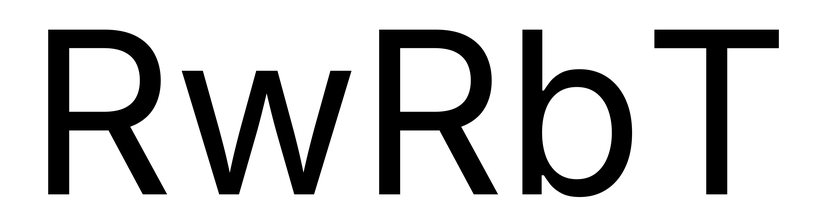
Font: Inter_Regular